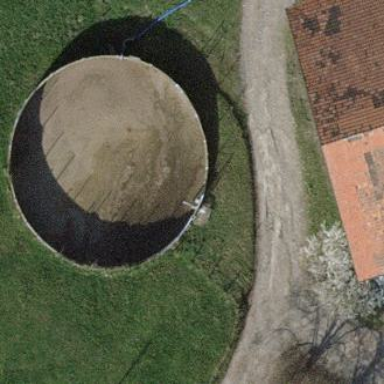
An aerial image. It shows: Storage tank created as man-made structure.